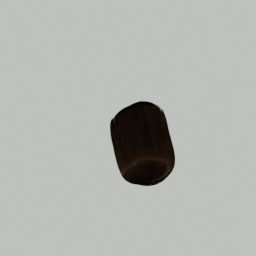
Label: people